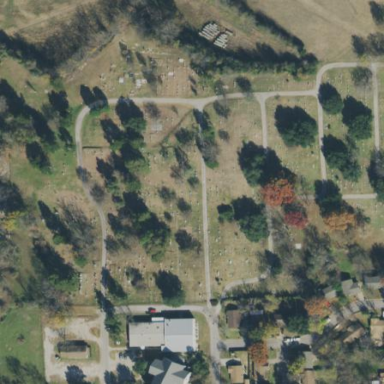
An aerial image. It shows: Cemetery.